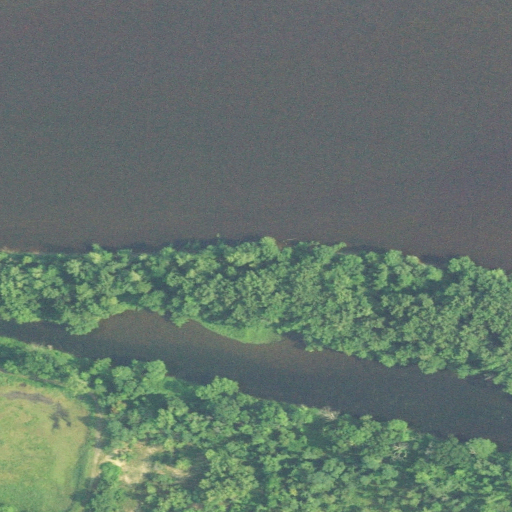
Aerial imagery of island in Connecticut named Dart Island containing open water, woody wetlands, deciduous forest, herbaceous wetlands, grassland, and evergreen forest